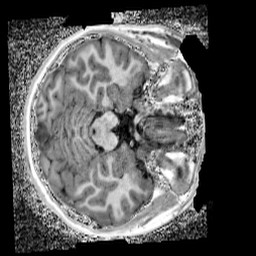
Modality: UNIT1_denoised
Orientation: axial
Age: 14
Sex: female
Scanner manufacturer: siemens
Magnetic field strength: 3 T
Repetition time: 4 s
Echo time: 0.00299 s